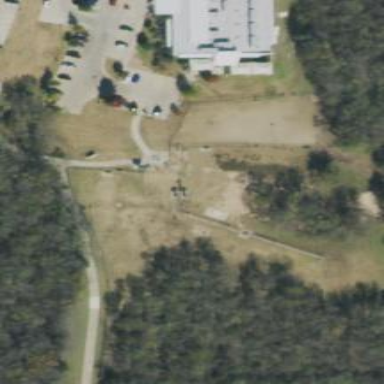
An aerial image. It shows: Dog park enclosed by fence.